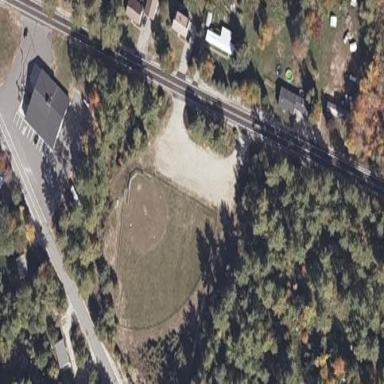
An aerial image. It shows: Grassy baseball pitch for leisure sports.